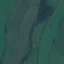
Land use / land cover: Pasture